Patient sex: M
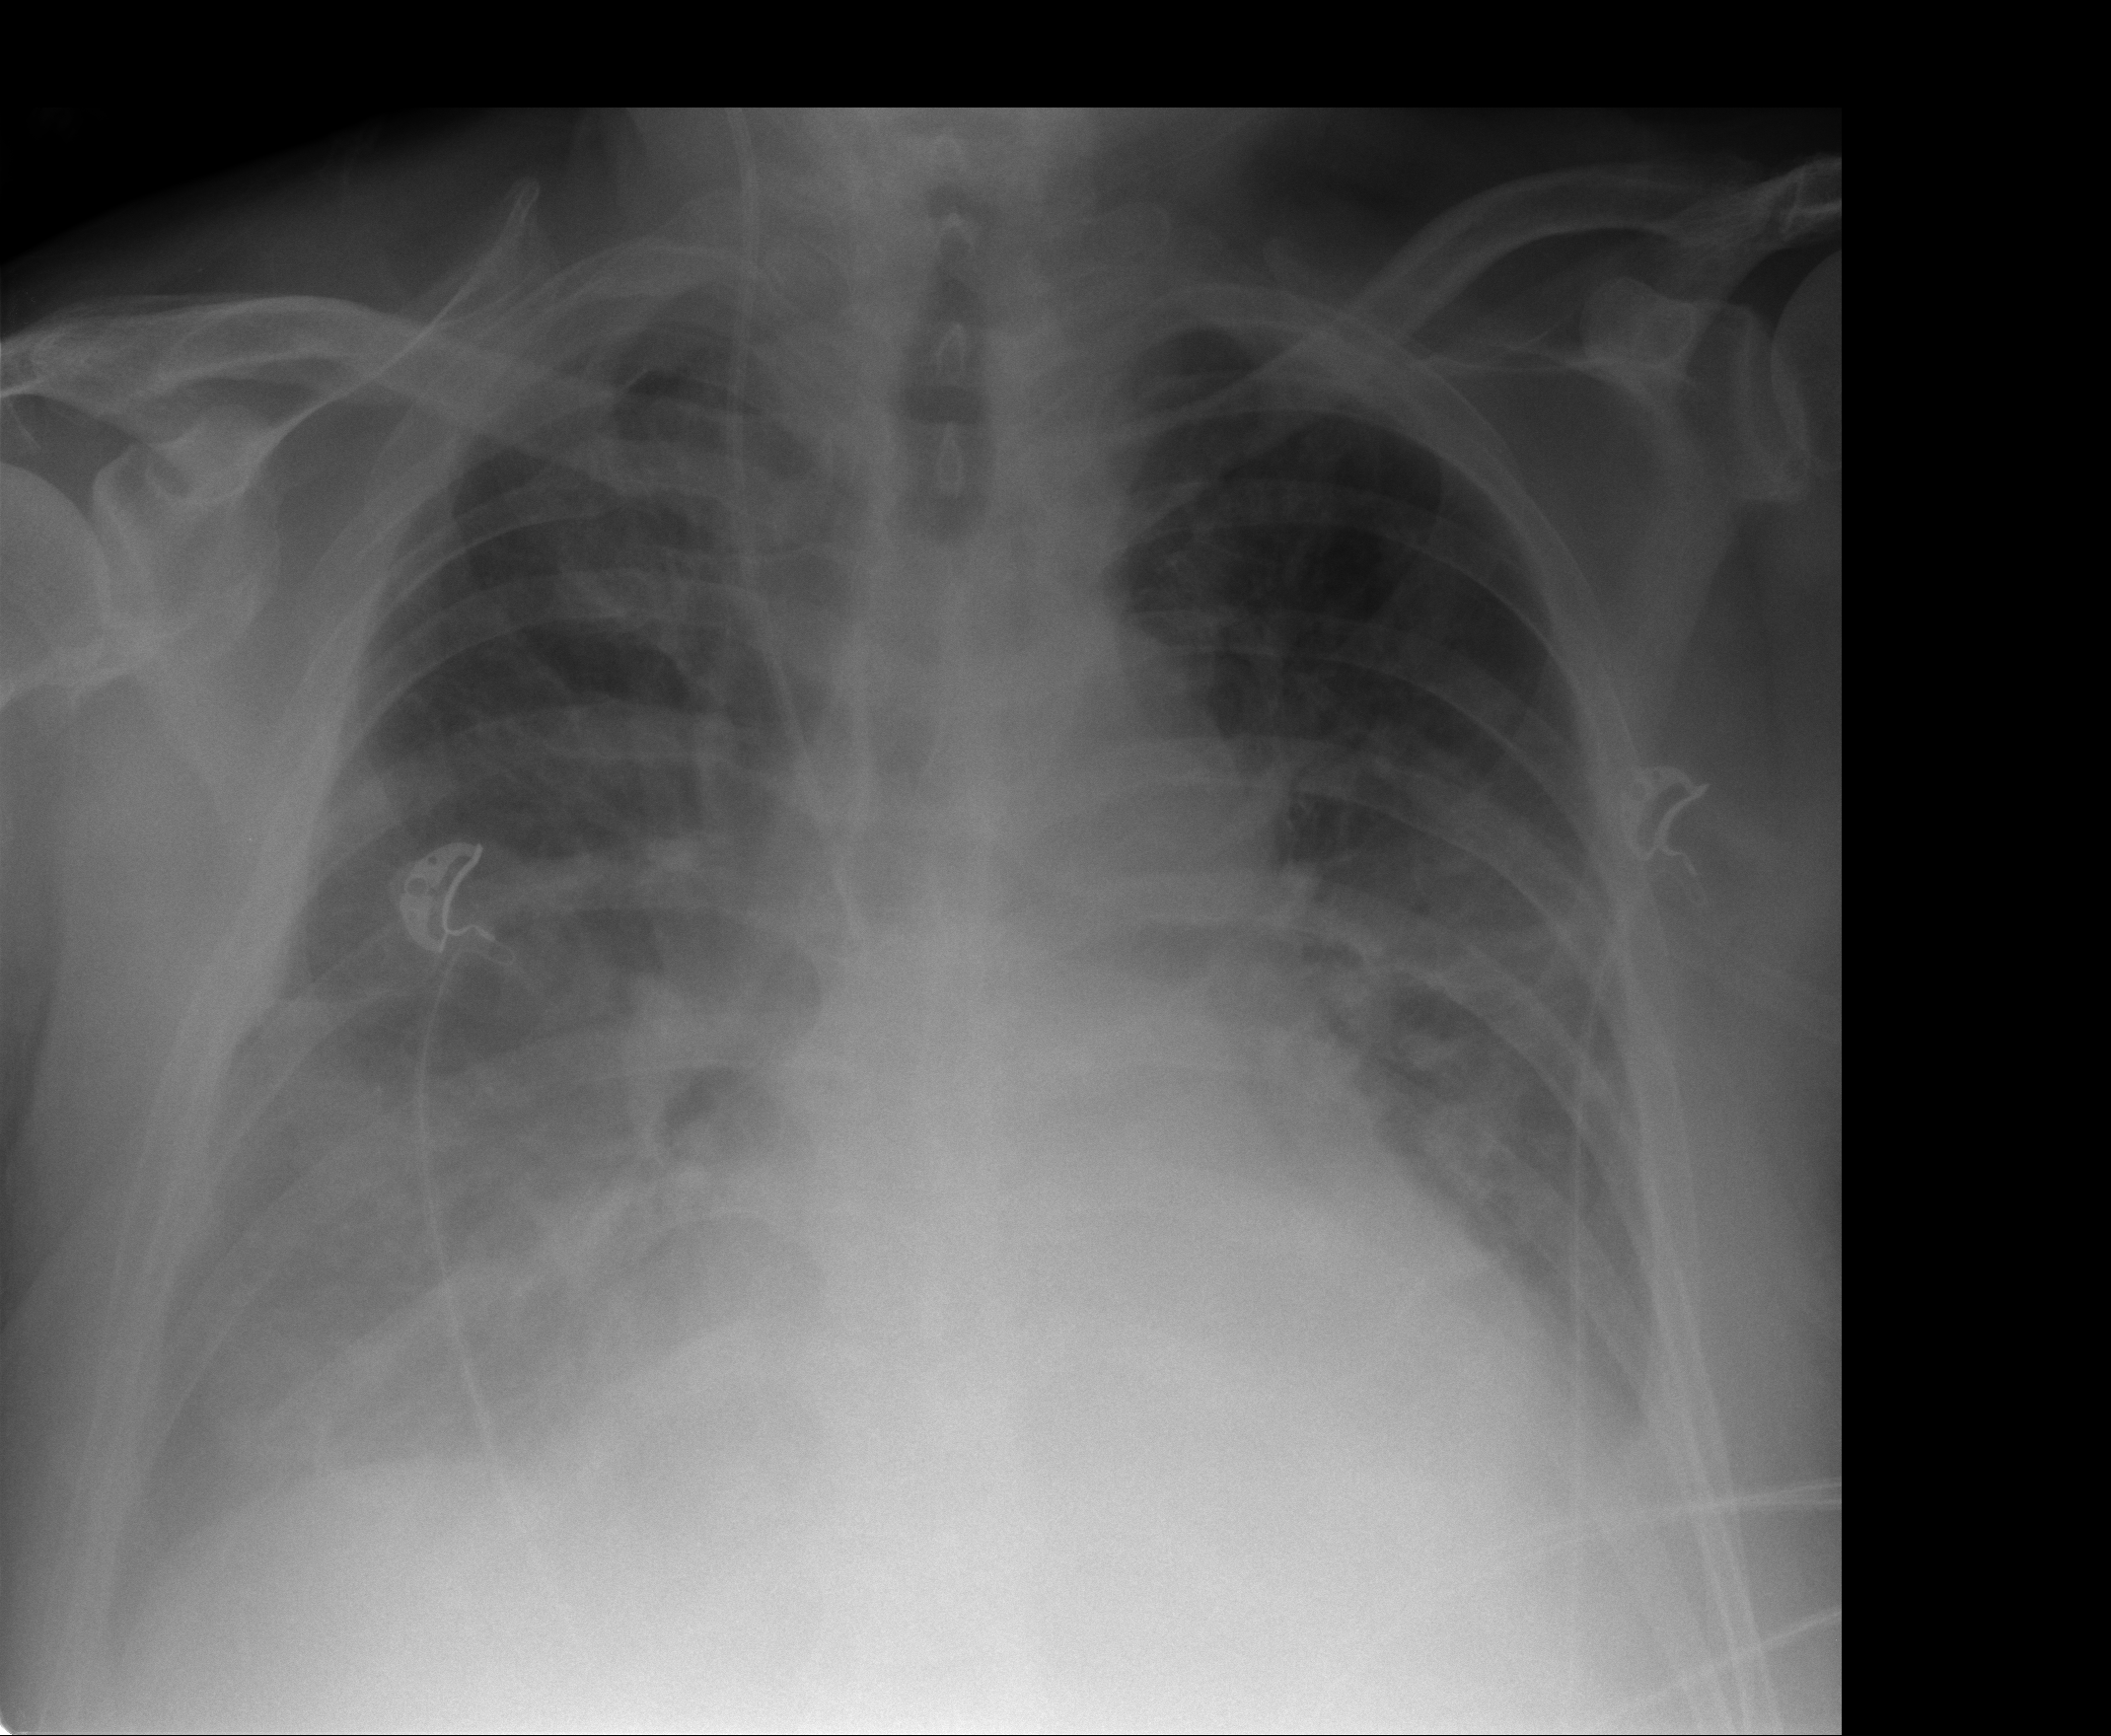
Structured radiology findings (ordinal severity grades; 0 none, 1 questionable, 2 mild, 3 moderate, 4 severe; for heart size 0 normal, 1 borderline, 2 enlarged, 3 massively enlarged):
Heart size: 2
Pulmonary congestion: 2
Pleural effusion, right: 3
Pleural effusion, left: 2
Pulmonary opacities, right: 2
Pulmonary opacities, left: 2
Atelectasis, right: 2
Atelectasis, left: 2